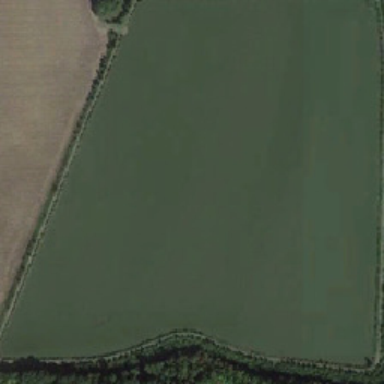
Many green trees and yellow farmland are around the pond .